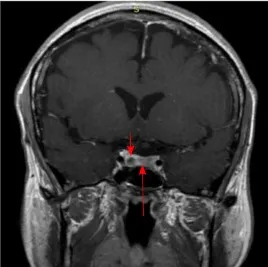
Imaging results in our patient. MRI of pituitary adenoma (long arrow) with cystic component (short arrow), subtotally replaces adenohypophysis:. T1 CE (contrast-enhanced) coronal projection.
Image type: radiology (mri)